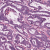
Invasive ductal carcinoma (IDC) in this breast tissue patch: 1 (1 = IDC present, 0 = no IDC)